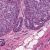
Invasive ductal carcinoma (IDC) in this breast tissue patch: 1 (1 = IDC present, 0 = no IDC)